Question: Im creating a JAX-WS webservice on Wildfly 8.0 and consuming it on a VS2013 C# project, what I can't figure out is how can I map a HashMap to .net Dictionary.
My question is, is there a way to create a JAX-WS webservice that is compatible with the .net Dictionary and its automatically converted by the "Add service reference"?
"Add service reference" advanced settings:

Test webservice:
'''
@WebService
@SOAPBinding(style = SOAPBinding.Style.RPC)
@BindingType(javax.xml.ws.soap.SOAPBinding.SOAP12HTTP_BINDING)
public class Test
{
@WebMethod
public HashMap<String, Pojo> echoMap(String input)
{
return new HashMap<String, Pojo>();
}
}
'''
Generated WSDL:
'''
<?xml version='1.0' encoding='UTF-8'?><wsdl:definitions xmlns:xsd="http://www.w3.org/2001/XMLSchema" xmlns:wsdl="http://schemas.xmlsoap.org/wsdl/" xmlns:tns="http://ws.aiko.com/" xmlns:soap12="http://schemas.xmlsoap.org/wsdl/soap12/" xmlns:ns1="http://schemas.xmlsoap.org/soap/http" name="TestService" targetNamespace="http://ws.aiko.com/">
<wsdl:types>
<xs:schema xmlns:xs="http://www.w3.org/2001/XMLSchema" xmlns:tns="http://ws.aiko.com/" targetNamespace="http://ws.aiko.com/" version="1.0">
<xs:element name="facility" type="tns:pojo"/>
<xs:complexType name="pojo">
<xs:sequence>
<xs:element minOccurs="0" name="Name" type="xs:string"/>
</xs:sequence>
</xs:complexType>
</xs:schema>
</wsdl:types>
<wsdl:message name="echoMapResponse">
<wsdl:part name="return">
</wsdl:part>
</wsdl:message>
<wsdl:message name="echoMap">
<wsdl:part name="arg0" type="xsd:string">
</wsdl:part>
</wsdl:message>
<wsdl:portType name="Test">
<wsdl:operation name="echoMap">
<wsdl:input message="tns:echoMap" name="echoMap">
</wsdl:input>
<wsdl:output message="tns:echoMapResponse" name="echoMapResponse">
</wsdl:output>
</wsdl:operation>
</wsdl:portType>
<wsdl:binding name="TestServiceSoapBinding" type="tns:Test">
<soap12:binding style="rpc" transport="http://schemas.xmlsoap.org/soap/http"/>
<wsdl:operation name="echoMap">
<soap12:operation soapAction="" style="rpc"/>
<wsdl:input name="echoMap">
<soap12:body namespace="http://ws.aiko.com/" use="literal"/>
</wsdl:input>
<wsdl:output name="echoMapResponse">
<soap12:body namespace="http://ws.aiko.com/" use="literal"/>
</wsdl:output>
</wsdl:operation>
</wsdl:binding>
<wsdl:service name="TestService">
<wsdl:port binding="tns:TestServiceSoapBinding" name="TestPort">
<soap12:address location="http://localhost:8080/app/Test"/>
</wsdl:port>
</wsdl:service>
</wsdl:definitions>
'''
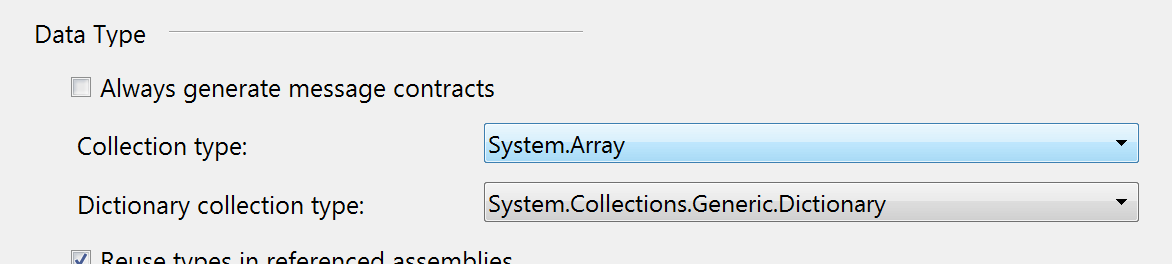
Answer: I don't think 'HashMap' is interoperable; it also isn't a Java xml type known to JAXB (the framework which turns SOAP XML into java instances which is probably why it's not described in the WSDL.
You can use the tips in <URL> to provide an adapter Java class which tells the JAXB runtime how to convert your 'HashMap' into an xml structure.
However, I doubt this will be natively consumed by a .Net client as 'Dictionary'. You could try to produce the xml structure described in <URL> from your Java adapter in the hopes that it will be interpreted as Dictionary.